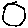
Label: circle